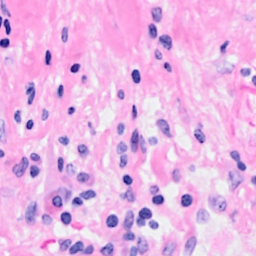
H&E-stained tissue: Breast